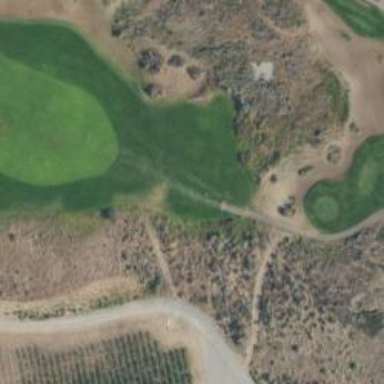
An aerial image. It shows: Service road used as golf cart path.